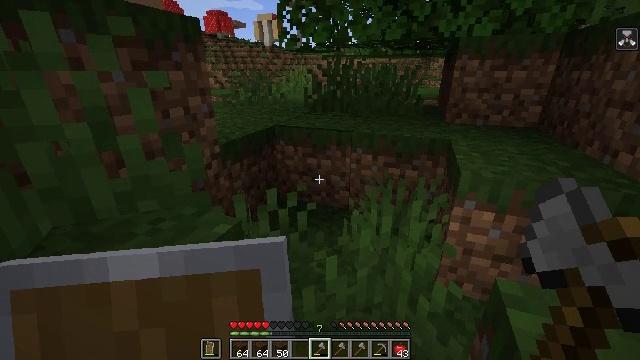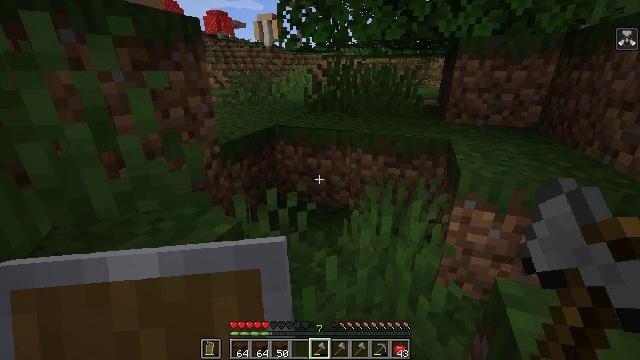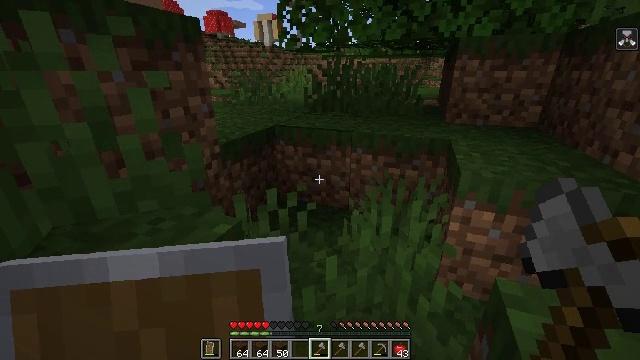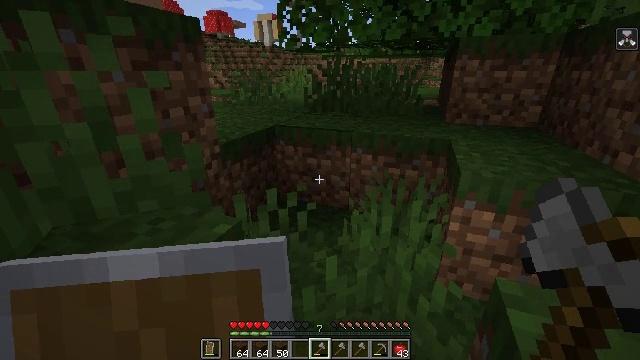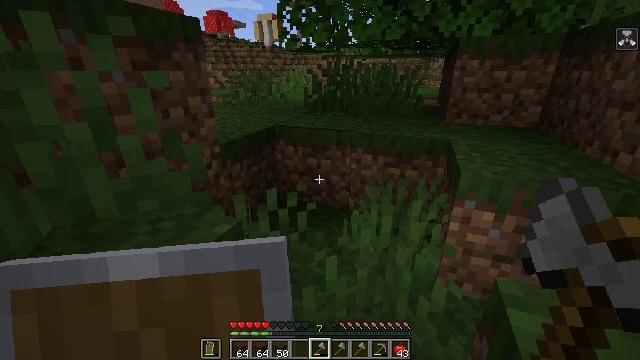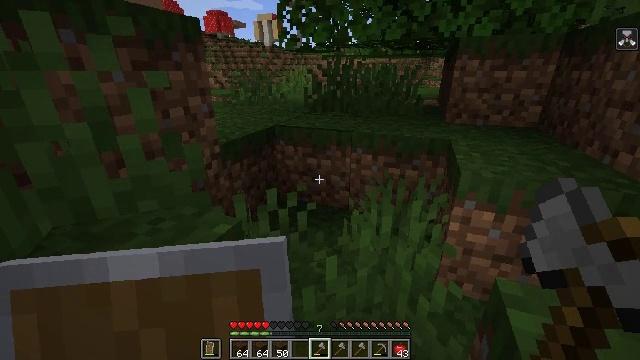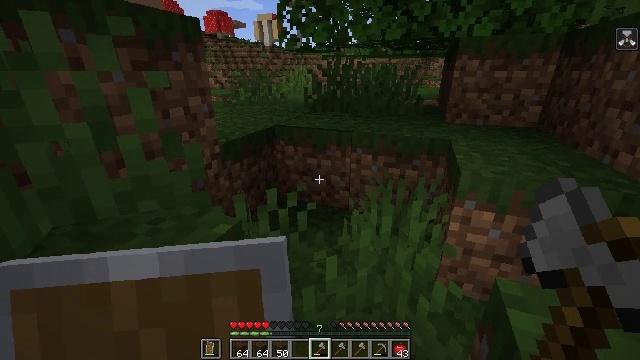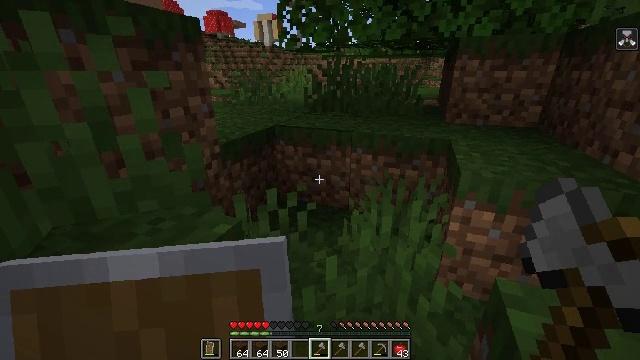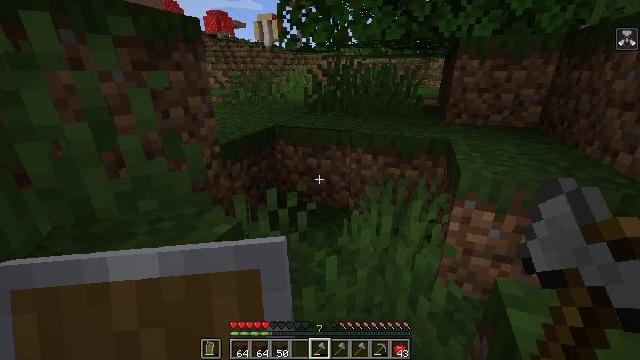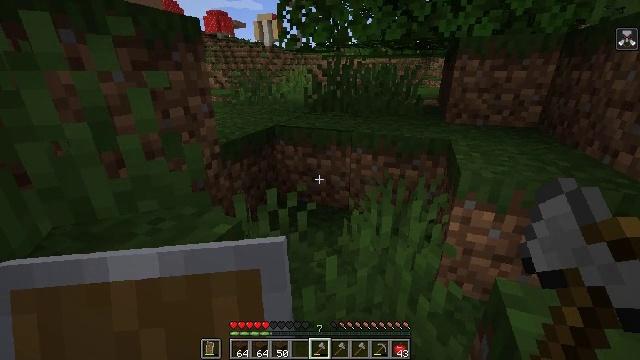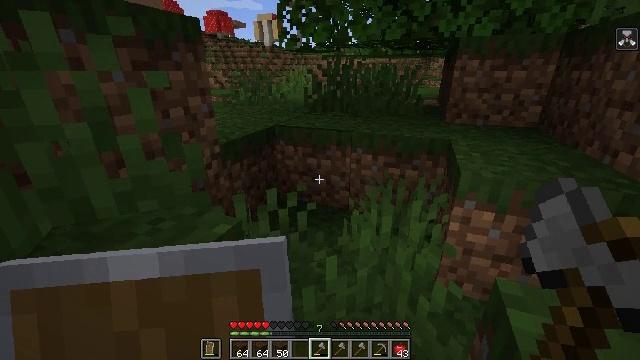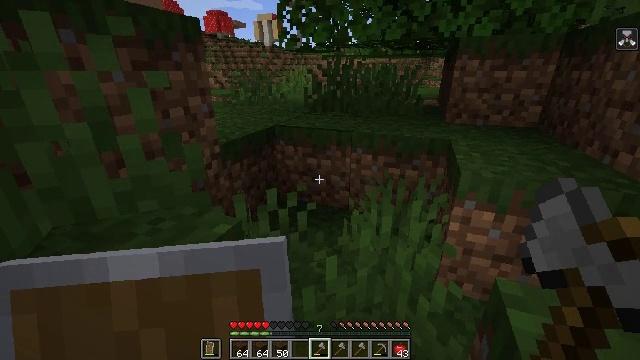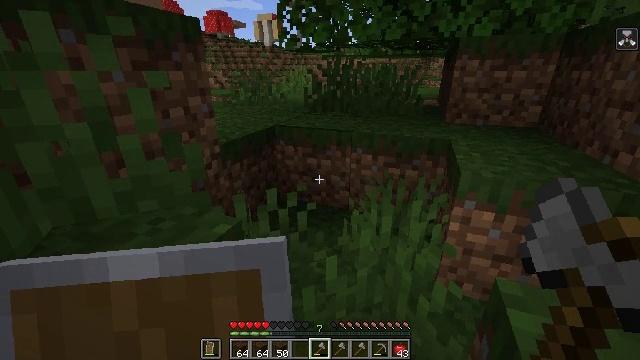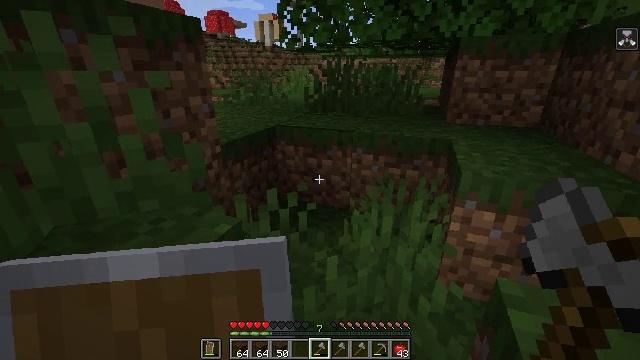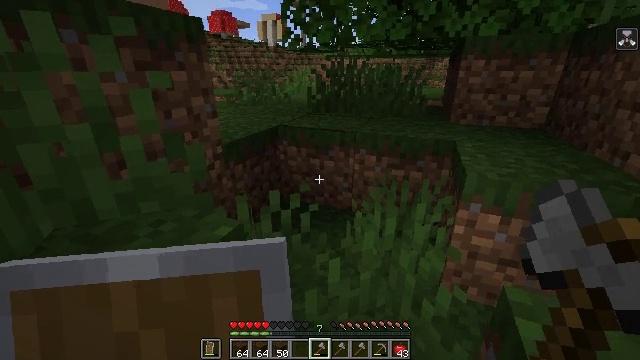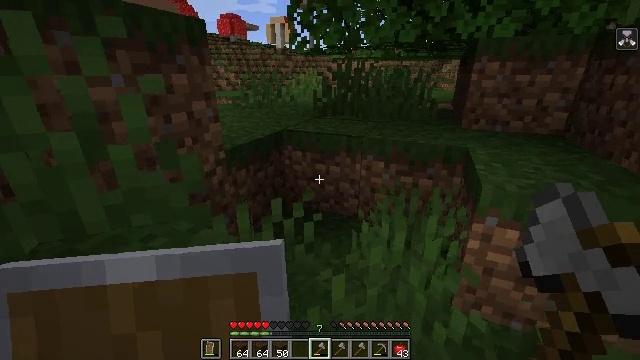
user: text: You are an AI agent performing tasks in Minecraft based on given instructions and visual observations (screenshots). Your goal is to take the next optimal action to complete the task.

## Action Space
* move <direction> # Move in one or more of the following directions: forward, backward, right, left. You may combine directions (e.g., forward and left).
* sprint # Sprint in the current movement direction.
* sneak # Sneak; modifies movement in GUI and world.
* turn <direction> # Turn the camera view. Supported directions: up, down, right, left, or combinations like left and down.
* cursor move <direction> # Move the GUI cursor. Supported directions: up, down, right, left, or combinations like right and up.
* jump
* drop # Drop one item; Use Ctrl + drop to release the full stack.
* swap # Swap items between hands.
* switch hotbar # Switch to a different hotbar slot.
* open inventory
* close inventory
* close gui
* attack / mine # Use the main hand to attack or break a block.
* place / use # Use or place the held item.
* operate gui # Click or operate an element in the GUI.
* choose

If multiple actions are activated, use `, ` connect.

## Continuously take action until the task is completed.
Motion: motion action
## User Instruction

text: Gather oak leaves by attacking.
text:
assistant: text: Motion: no_op
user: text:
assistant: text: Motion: no_op
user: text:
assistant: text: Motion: no_op
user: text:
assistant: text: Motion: no_op
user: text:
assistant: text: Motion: no_op
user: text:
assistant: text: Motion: no_op
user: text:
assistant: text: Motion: no_op
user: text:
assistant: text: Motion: no_op
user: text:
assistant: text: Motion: no_op
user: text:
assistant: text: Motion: no_op
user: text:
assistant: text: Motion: no_op
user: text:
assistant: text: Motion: no_op
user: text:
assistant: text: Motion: no_op
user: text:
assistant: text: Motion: move forward
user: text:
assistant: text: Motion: move forward, turn left
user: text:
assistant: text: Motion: move forward, turn left
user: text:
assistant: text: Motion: move forward, turn left
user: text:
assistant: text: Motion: move forward, turn left
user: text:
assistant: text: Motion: move forward, turn left
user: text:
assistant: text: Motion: move forward, turn left
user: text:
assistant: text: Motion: move forward
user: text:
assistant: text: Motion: move forward
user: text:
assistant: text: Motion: move forward
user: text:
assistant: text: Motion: move forward
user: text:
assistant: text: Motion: move forward, turn left
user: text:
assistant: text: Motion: move forward, turn left
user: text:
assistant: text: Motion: move forward, turn left
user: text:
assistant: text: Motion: move forward, turn left
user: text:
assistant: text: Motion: move forward, turn left, jump
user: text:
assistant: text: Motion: move forward, turn left, jump